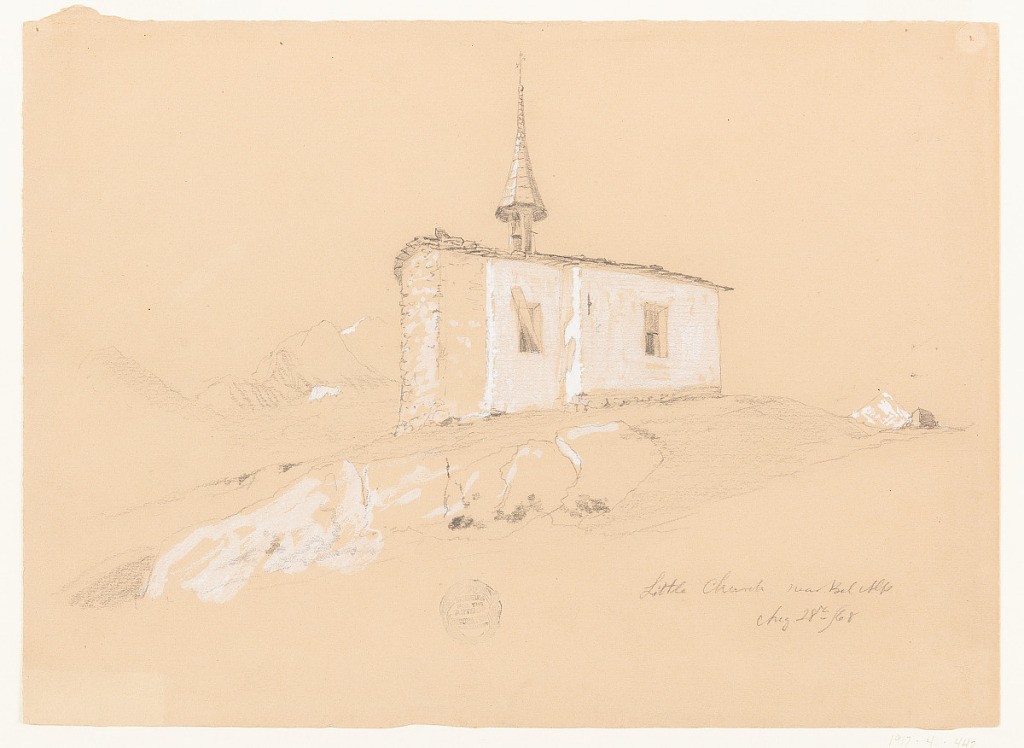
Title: Little Church near Bel Alp, Switzerland
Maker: Frederic Edwin Church, American, 1826–1900
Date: August 28, 1868
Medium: Graphite and white gouache on tan laid paper
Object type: drawing
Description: Architecture and landscape sketch showing a view of a small church in the village of Belalp, Switzerland. Perched on the slopes of the Bernese Alps by the Rhone Valley, the church is situated on a curving, uneven prominence. The building itself has white walls, two windows facing the viewer, a shingled roof, and a narrow conical belltower--visible at center. In the background at left and right, the sharp, snow-strewn peaks of nearby alps peek up over the ridge.